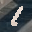
Label: 1